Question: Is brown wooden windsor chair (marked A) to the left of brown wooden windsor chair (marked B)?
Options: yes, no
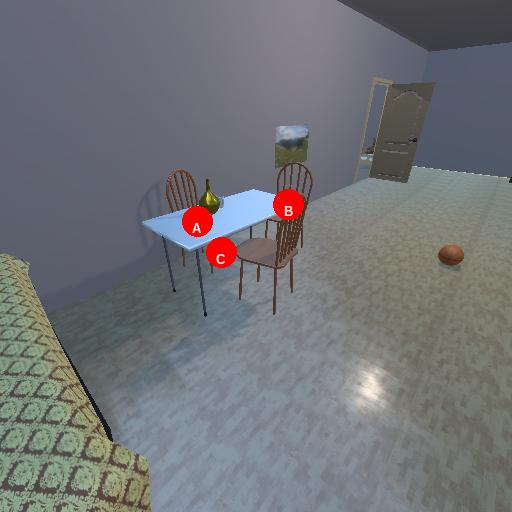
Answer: yes